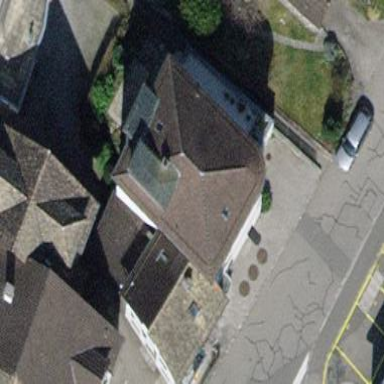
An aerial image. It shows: Building with half-hipped roof shape.